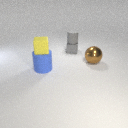
small gray metal cube behind large brown metal sphere